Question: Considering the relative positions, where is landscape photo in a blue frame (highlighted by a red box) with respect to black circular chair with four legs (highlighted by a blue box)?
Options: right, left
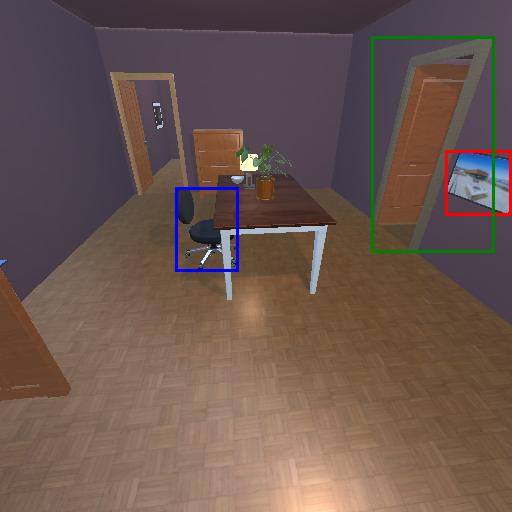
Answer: right